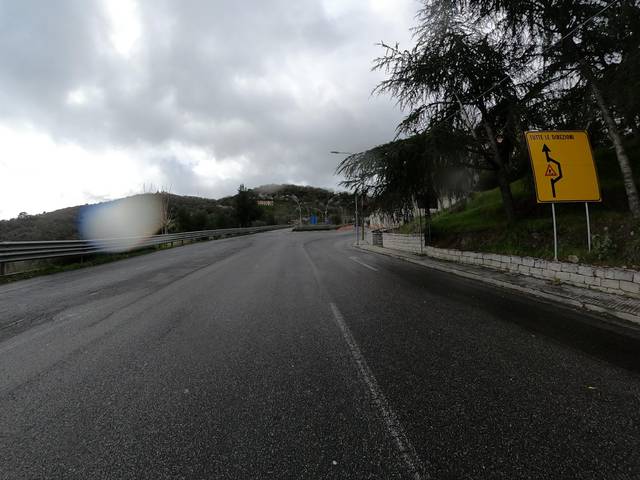
Region: Italy
Coordinates: 40.314, 9.332